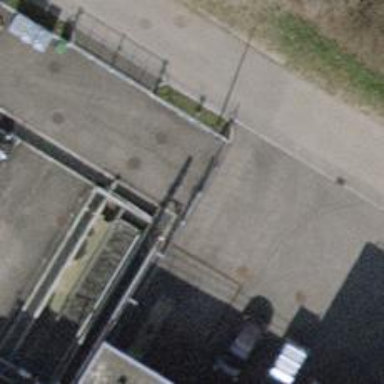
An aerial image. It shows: Gate.